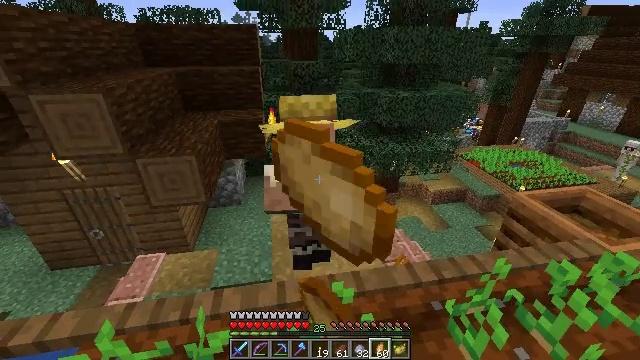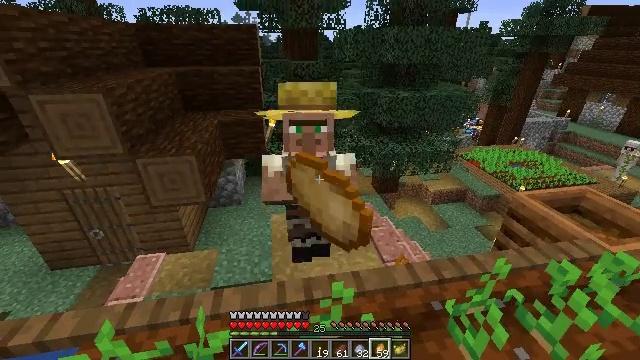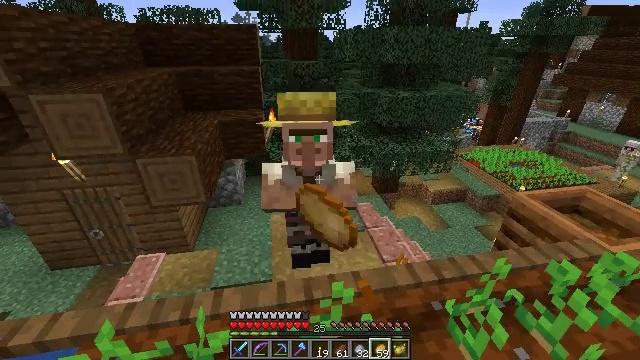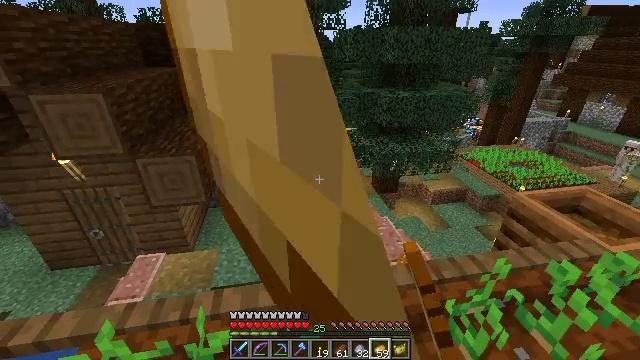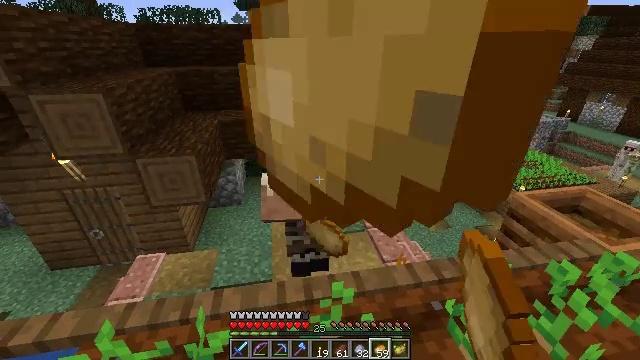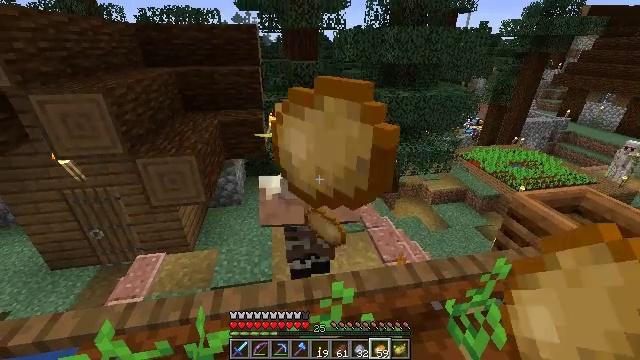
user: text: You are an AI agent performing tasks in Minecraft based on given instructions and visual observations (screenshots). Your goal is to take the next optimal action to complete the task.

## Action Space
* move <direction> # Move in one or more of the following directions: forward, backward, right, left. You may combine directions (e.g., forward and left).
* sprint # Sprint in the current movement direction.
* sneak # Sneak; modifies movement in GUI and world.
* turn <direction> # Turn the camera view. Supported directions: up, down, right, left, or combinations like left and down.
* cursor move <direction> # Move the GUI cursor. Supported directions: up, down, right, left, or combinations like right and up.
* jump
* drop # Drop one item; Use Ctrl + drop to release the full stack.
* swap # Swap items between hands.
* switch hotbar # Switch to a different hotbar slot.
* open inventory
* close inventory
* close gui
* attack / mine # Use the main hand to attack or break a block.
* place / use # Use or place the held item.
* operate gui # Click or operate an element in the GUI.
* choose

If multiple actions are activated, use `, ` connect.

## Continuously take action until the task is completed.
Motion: motion action
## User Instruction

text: Drop a potato.
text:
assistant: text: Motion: drop
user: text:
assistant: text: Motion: drop
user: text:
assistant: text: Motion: drop
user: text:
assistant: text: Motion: drop
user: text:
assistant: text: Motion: drop
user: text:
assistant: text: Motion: drop